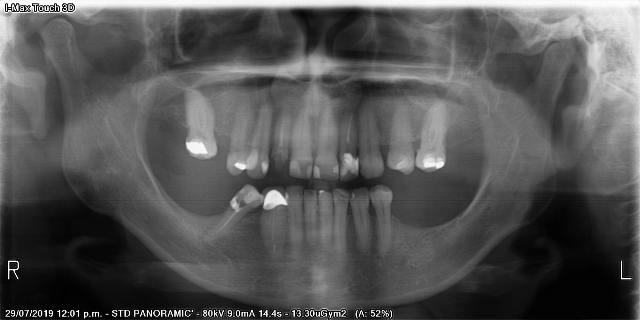
adult